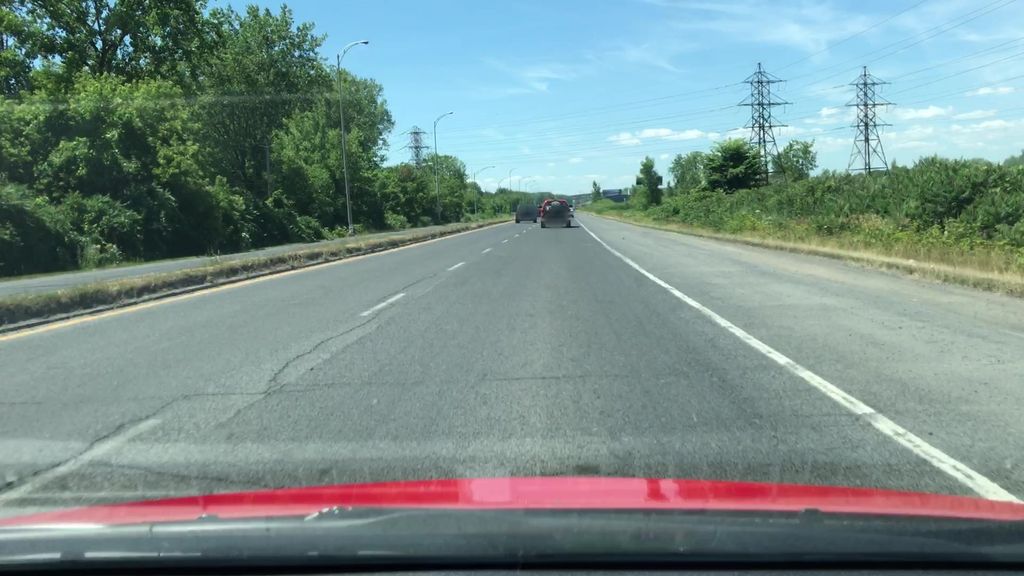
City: montreal